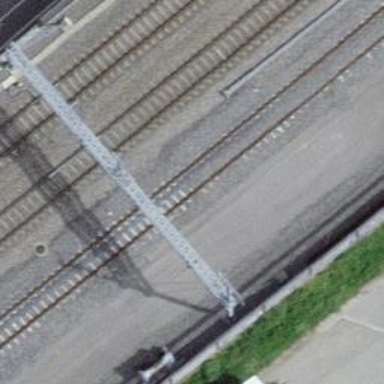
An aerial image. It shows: Single railway track with electrification through contact line.